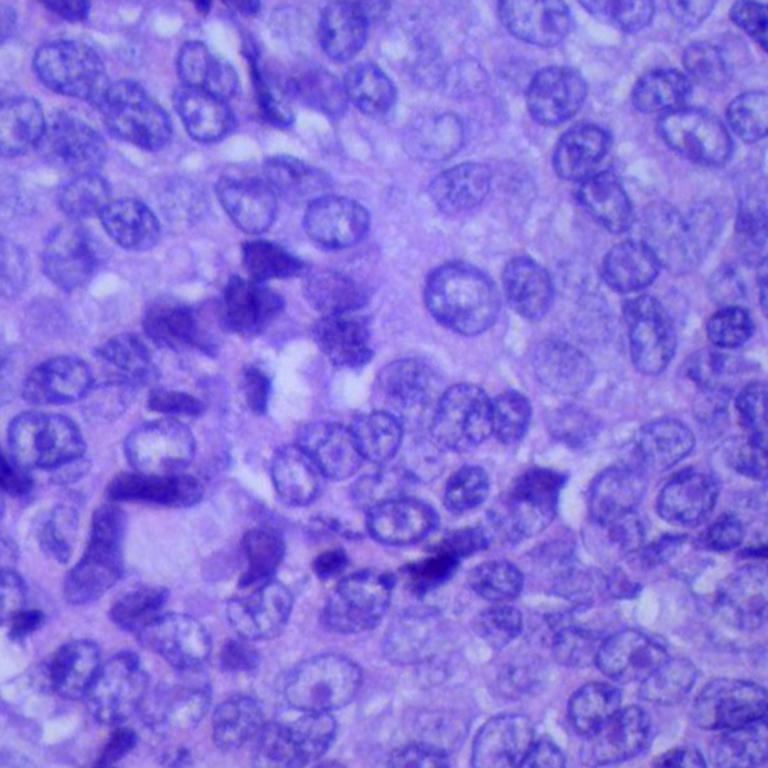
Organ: lung
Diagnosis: squamous carcinomas